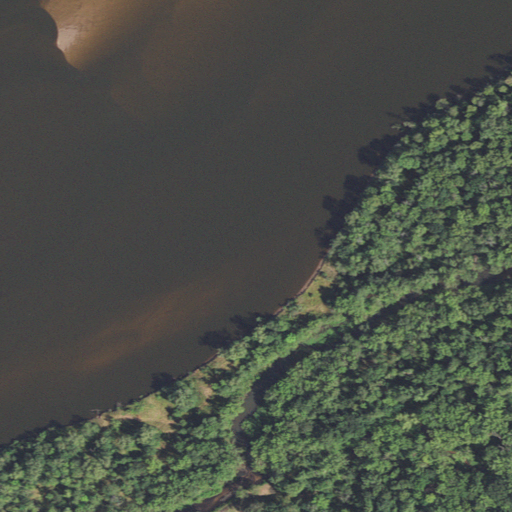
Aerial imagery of island in Wisconsin named Grape Island containing open water, woody wetlands, and herbaceous wetlands